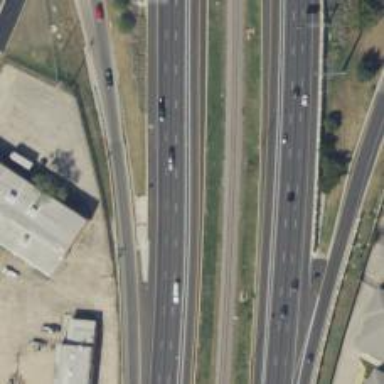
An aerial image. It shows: Asphalt motorway.